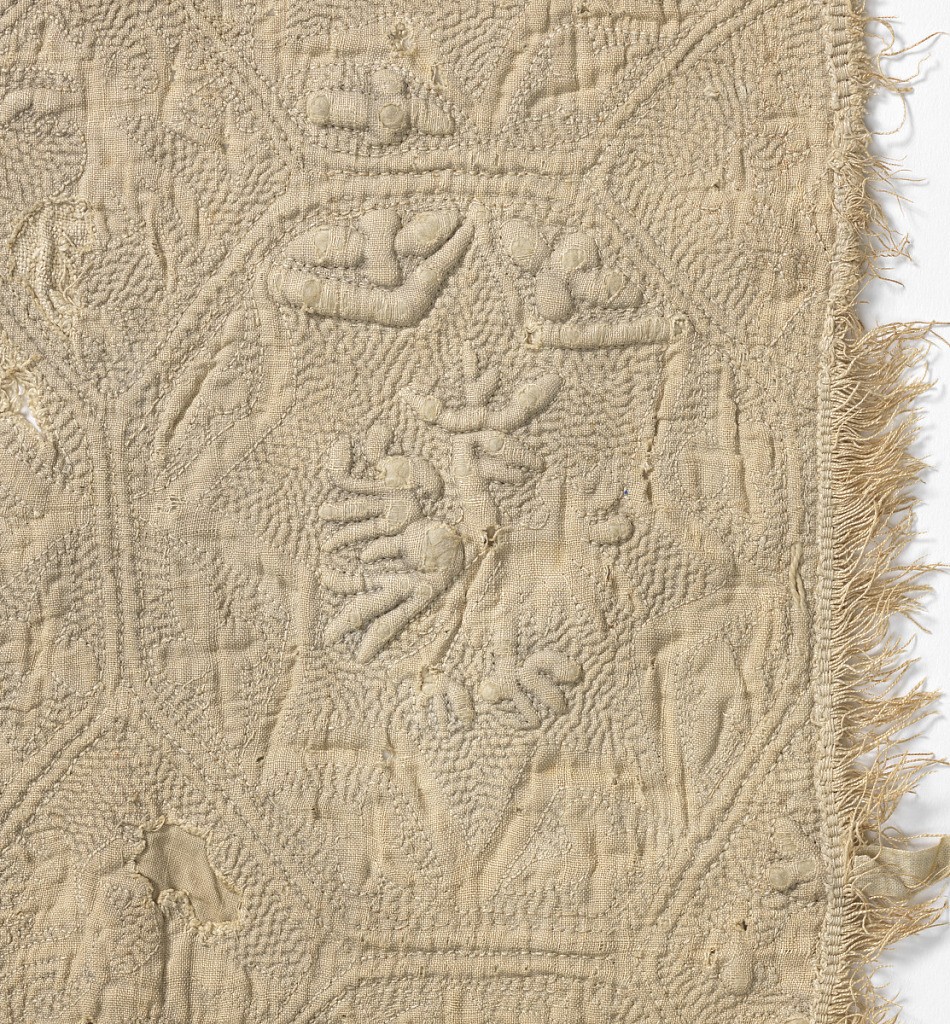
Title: Quilt
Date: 15th century
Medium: linen, cotton Technique: trapunto (two layers of plain weave, pattern outlined in back stitch, pattern shapes stuffed with unspun cotton or heavy cotton cord, background areas textured by running stitches which also hold two layers together
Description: Octagon and diamond grid covering entire surface of half a quilt. Each diamond contains a four-legged animal: one with large antlers, another with a bird perched on its back. Each octagon has an eight-pointed star containing fantastic animals of various types with wings, antlers, tails; some are four-legged and others are bird-like. Weft-loop fringe on three sides.